Brain MRI, t2w sequence, axial 2D slice.
Patient: age 50, sex M, weight 95 kg, height 1.95 m
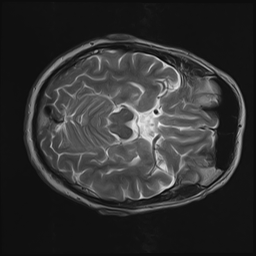